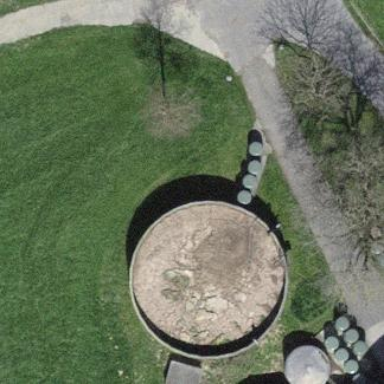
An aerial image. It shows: Silo.